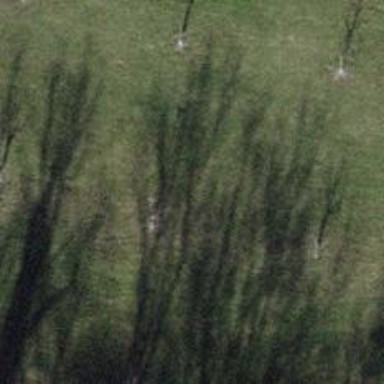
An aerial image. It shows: Urban tree adds touch of nature to the surroundings.